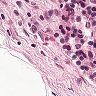
Metastatic tissue present: yes